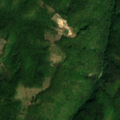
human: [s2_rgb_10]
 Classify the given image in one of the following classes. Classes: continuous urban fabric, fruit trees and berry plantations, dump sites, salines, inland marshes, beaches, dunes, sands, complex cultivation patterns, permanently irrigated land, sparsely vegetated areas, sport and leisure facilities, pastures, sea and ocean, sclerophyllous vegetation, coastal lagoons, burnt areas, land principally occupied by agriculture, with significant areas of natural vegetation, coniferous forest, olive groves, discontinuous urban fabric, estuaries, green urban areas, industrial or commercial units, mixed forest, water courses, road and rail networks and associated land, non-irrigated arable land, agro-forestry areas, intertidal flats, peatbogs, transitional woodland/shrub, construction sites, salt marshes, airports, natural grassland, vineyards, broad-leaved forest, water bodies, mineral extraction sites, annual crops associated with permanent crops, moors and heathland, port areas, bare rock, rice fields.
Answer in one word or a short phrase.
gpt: broad-leaved forest, natural grassland